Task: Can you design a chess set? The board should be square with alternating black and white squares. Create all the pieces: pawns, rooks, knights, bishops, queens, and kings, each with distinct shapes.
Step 2470:
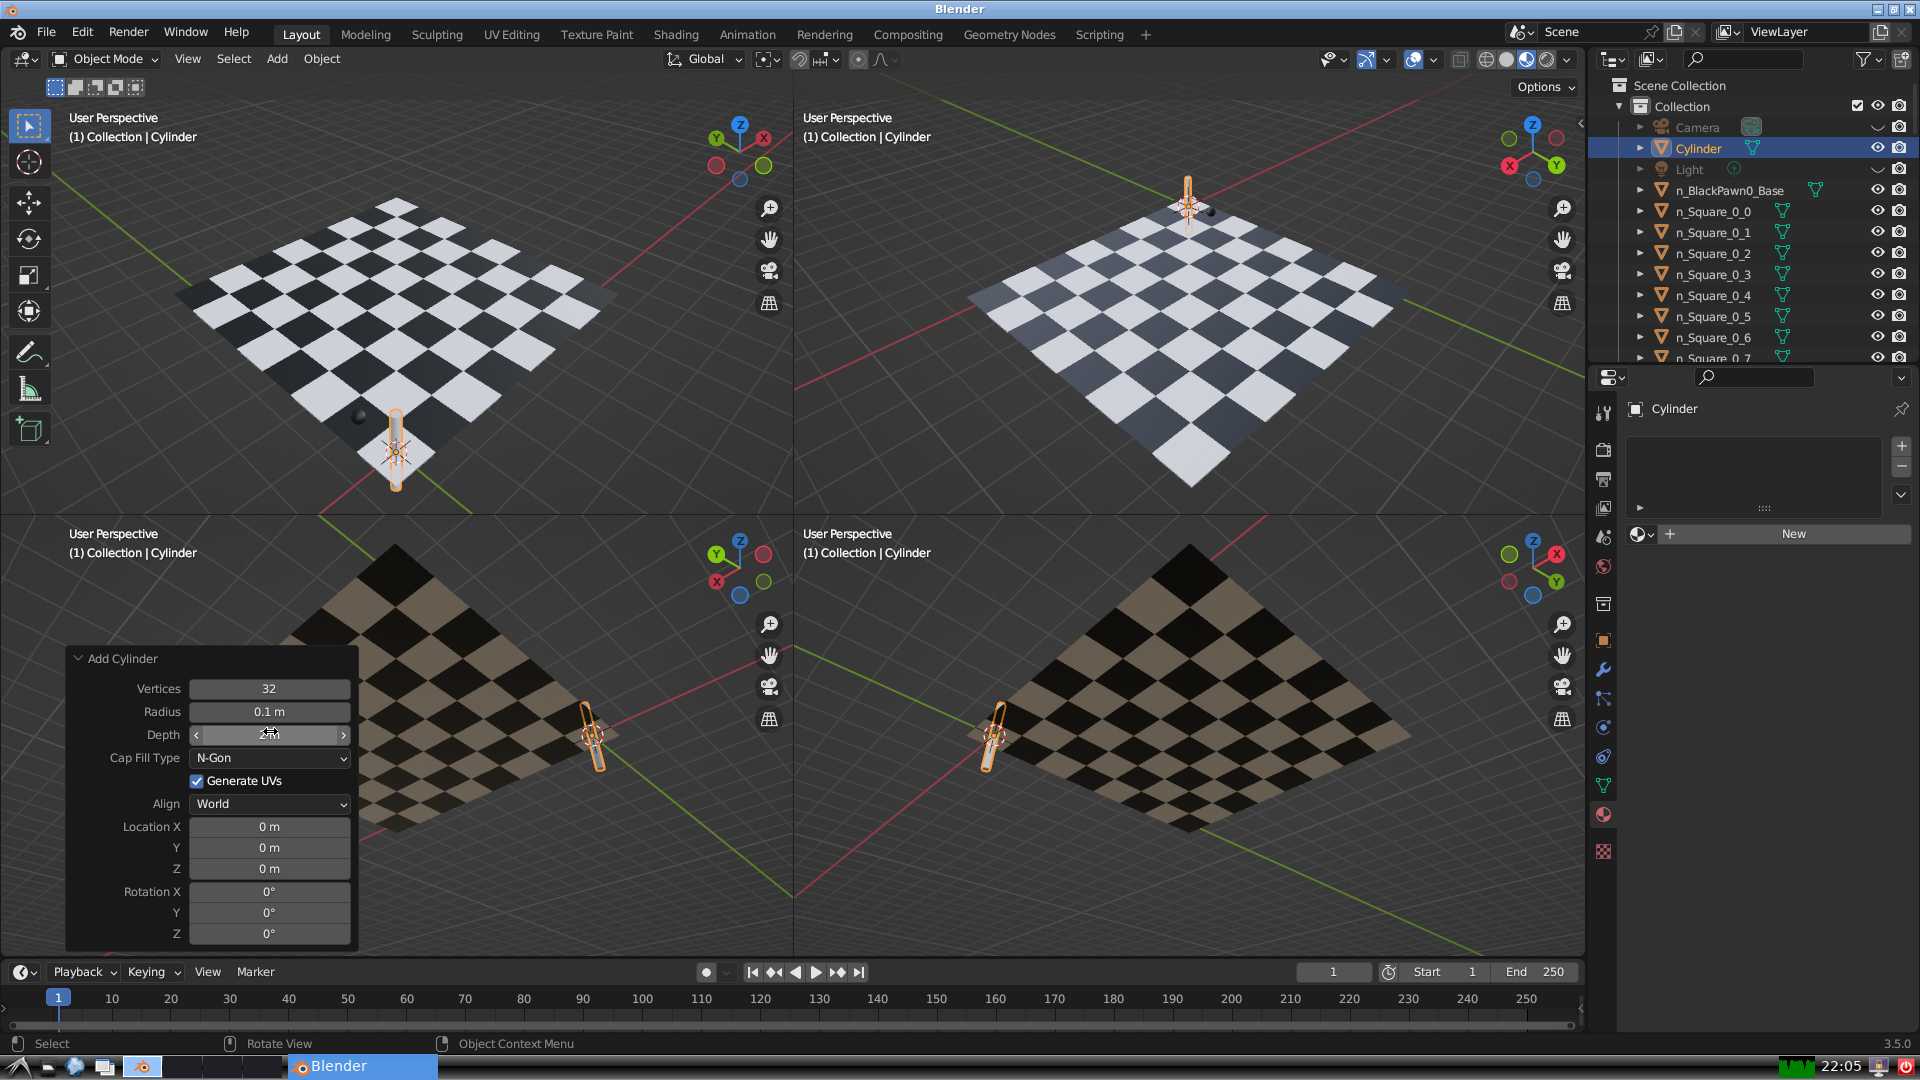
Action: click: no